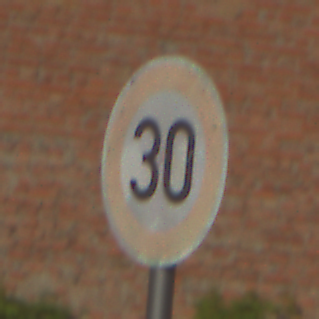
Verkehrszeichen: Geschwindigkeit30
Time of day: MorningAfternoon
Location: Outdoor (Suburban)
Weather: PartlyCloudy
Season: NotSpecified
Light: Natural